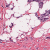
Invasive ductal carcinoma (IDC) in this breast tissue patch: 1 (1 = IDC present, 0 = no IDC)